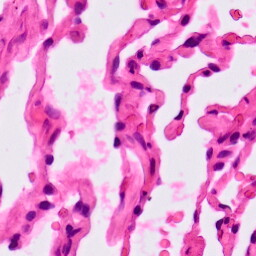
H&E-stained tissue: Lung